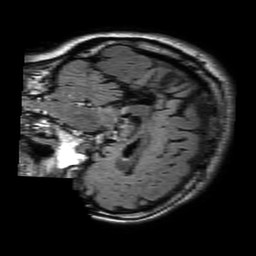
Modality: FLAIR
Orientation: sagittal
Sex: female
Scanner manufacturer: philips
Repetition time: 11 s
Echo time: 0.125 s